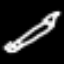
Label: pencil